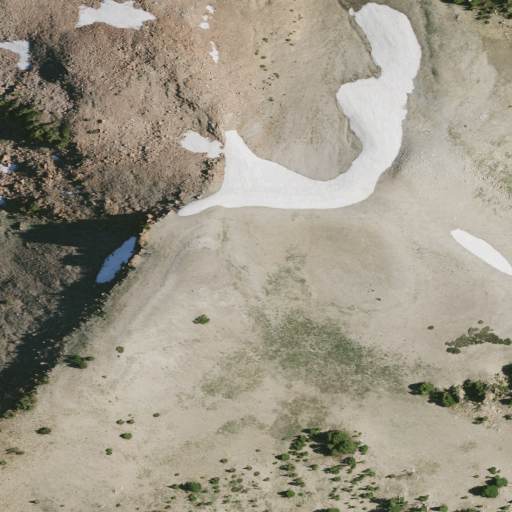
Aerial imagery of mountain in California named Ski Heil Peak containing shrub and grassland